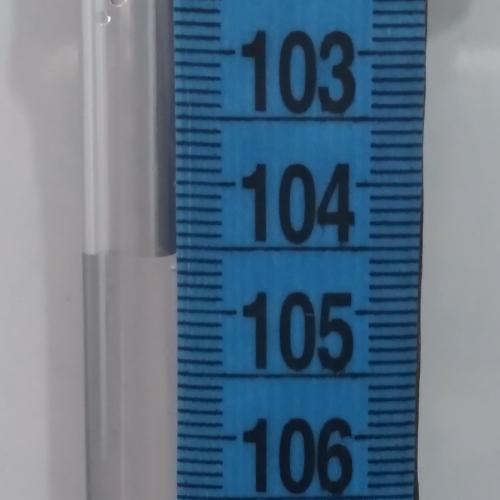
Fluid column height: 104.6 cm